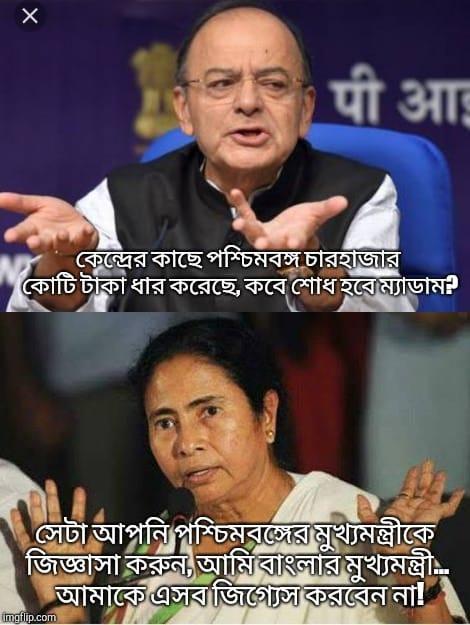
Text: কেন্দ্রের কাছে পশ্চিমবঙ্গ চার হাজার কোটি টাকা ধার করেছে, কবে শোধ হবে ম্যাডাম? সেটা আপনি পশ্চিমবঙ্গের মুখ্যমন্ত্রীকে জিজ্ঞাসা করুন, আমি বাংলার মুখ্যমন্ত্রী.. আমাকে এইসব জিজ্ঞেস করবেন না।
Label: Hate
Hate category: Political
Targeted group: Organization